Field crop: maize
Growth stage: 2
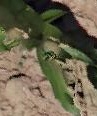
Species: maize